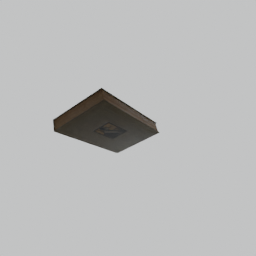
Label: tools